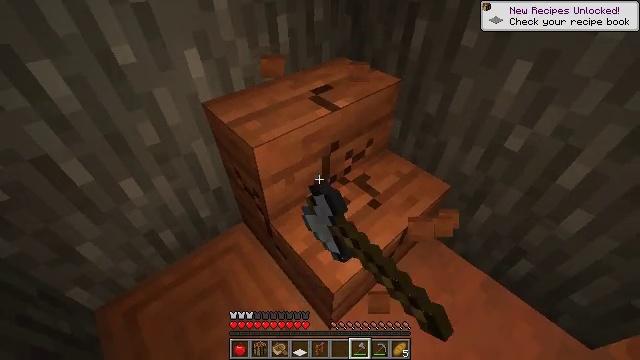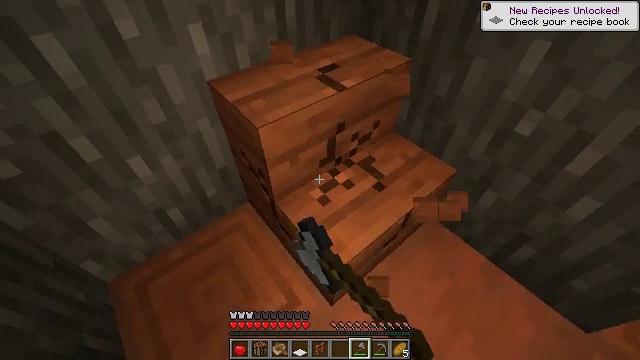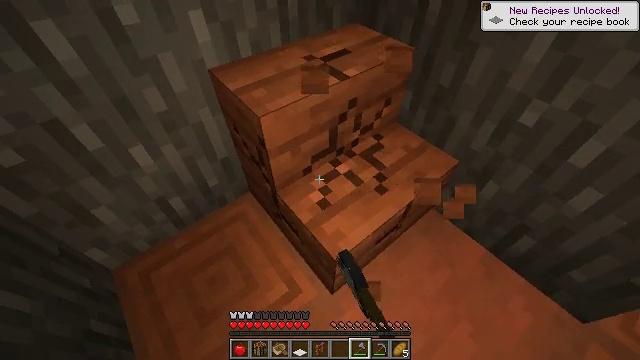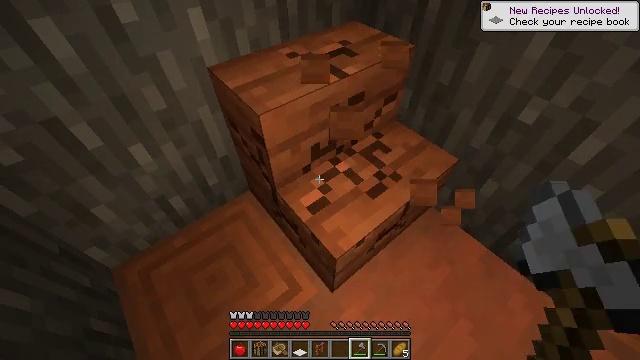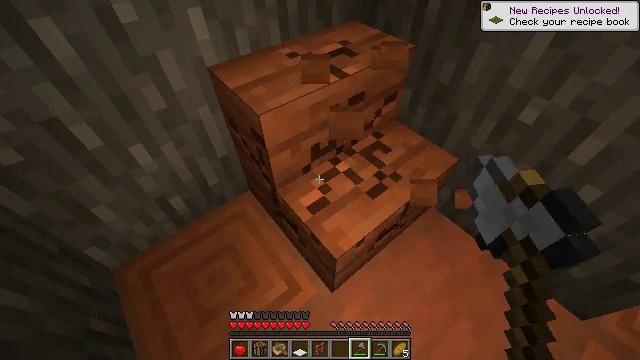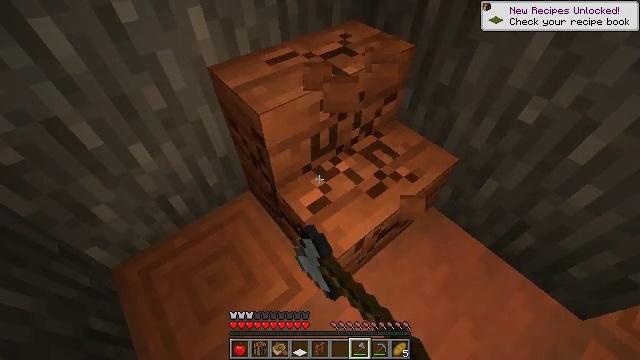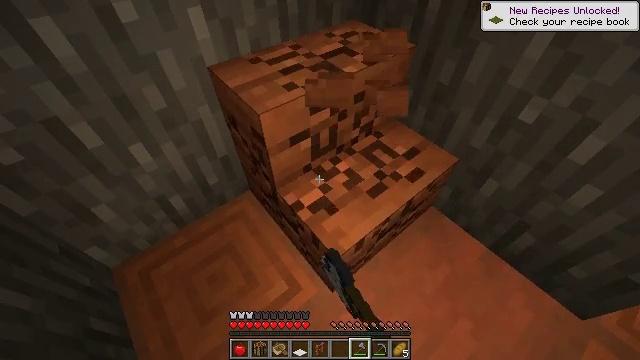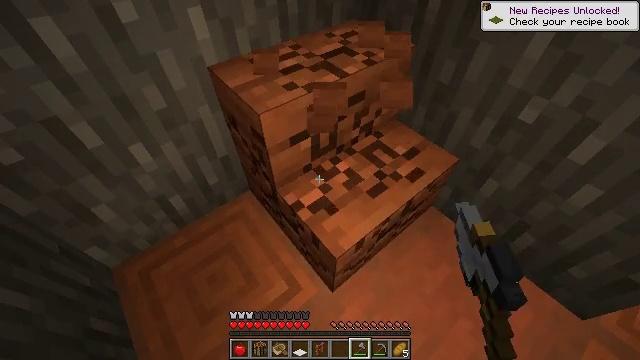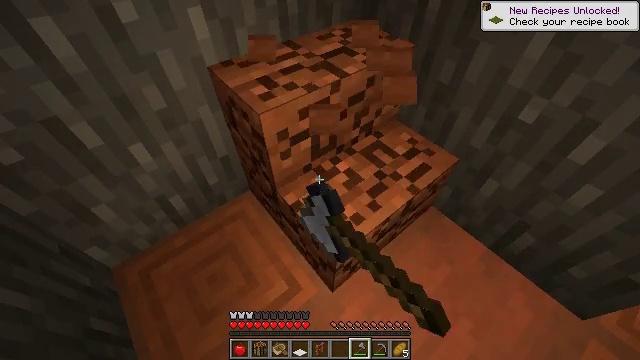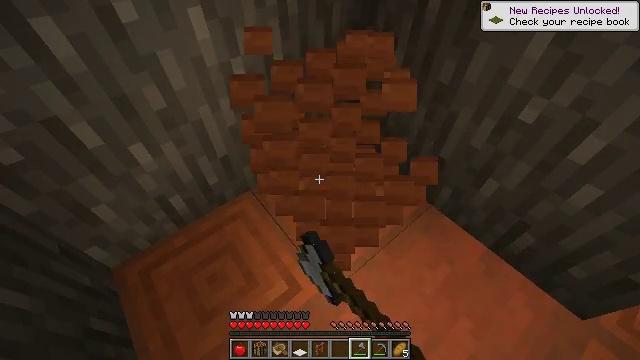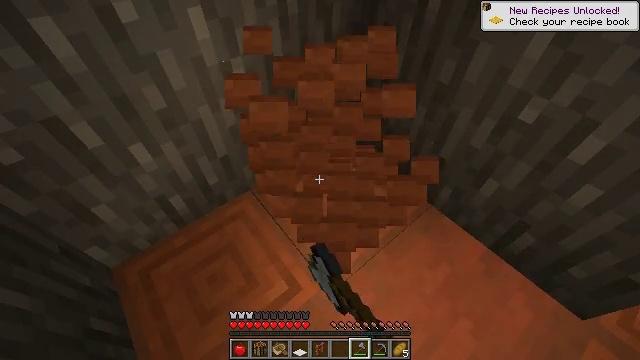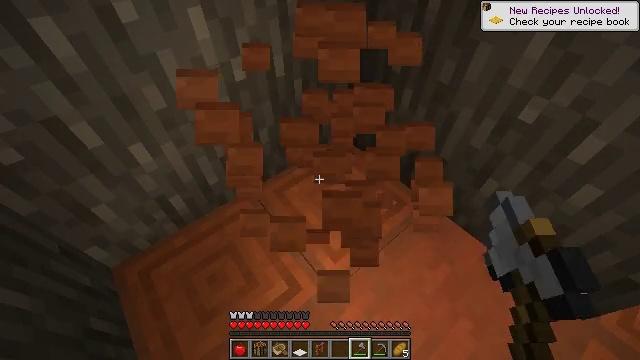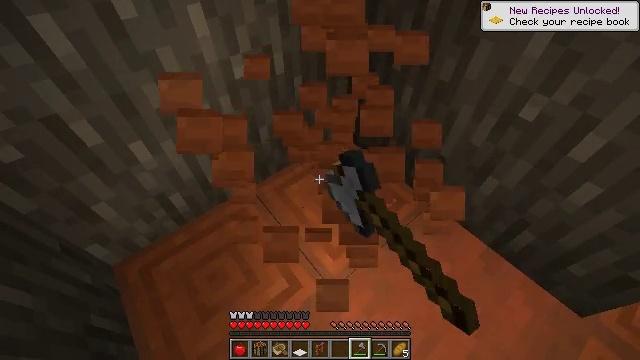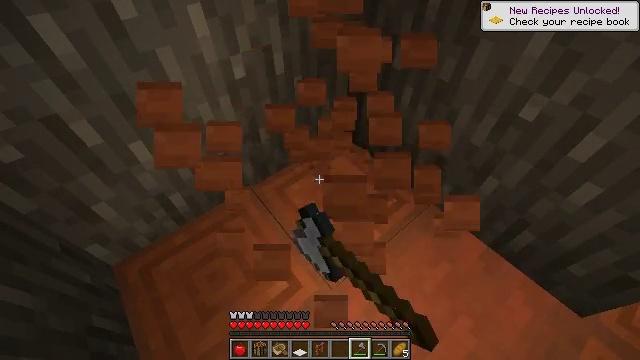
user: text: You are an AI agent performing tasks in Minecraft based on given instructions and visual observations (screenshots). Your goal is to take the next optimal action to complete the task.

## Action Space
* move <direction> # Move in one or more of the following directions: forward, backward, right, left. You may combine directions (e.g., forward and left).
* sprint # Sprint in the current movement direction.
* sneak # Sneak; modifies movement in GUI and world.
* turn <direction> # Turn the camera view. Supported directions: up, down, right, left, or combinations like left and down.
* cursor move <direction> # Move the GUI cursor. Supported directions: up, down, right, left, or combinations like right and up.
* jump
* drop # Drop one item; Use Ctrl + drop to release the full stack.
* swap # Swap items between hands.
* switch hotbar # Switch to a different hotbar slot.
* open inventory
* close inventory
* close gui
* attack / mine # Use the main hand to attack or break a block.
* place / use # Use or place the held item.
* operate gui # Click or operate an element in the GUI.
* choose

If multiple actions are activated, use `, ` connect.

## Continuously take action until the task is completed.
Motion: motion action
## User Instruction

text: Gather some acacia stairs by mining.
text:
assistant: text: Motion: turn left and down, attack / mine
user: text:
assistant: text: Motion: turn down, attack / mine
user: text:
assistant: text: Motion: attack / mine
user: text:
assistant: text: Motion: attack / mine
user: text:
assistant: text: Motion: attack / mine
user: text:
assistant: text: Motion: attack / mine
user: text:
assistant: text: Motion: attack / mine
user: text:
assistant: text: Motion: attack / mine
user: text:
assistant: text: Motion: attack / mine
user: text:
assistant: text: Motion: attack / mine
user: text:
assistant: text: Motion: attack / mine
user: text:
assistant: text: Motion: attack / mine
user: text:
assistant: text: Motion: no_op
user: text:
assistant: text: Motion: no_op